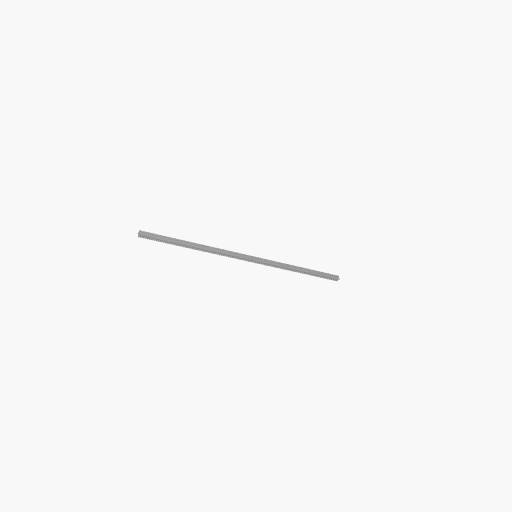
Part: OpenGoRAIL1200